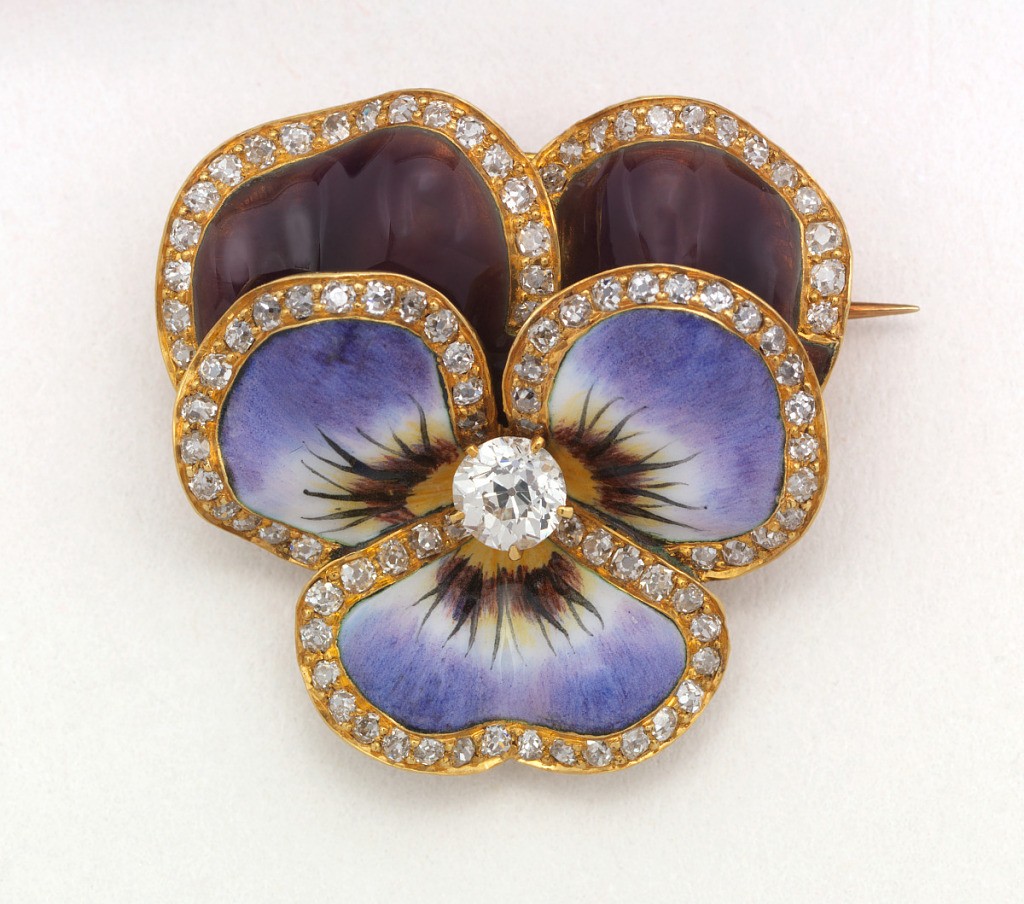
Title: Brooch in the form of a pansy
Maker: Tiffany & Company, American, established 1853
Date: ca. 1900
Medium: Cast gold, fired enamel, cut diamonds
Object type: Brooch/pendant
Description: Enameled gold brooch in the shape of a flower with diamonds along the perimeter of "petals" and diamonds in the center. On reverse: gold bar pin and small collapsible ring for hanging as pendant.